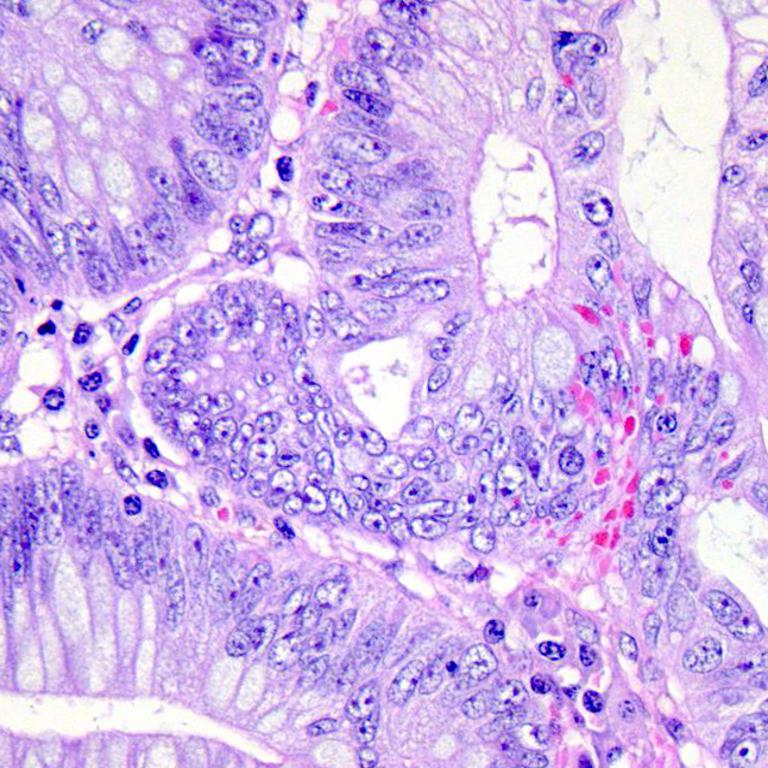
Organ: colon
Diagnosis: adenocarcinomas